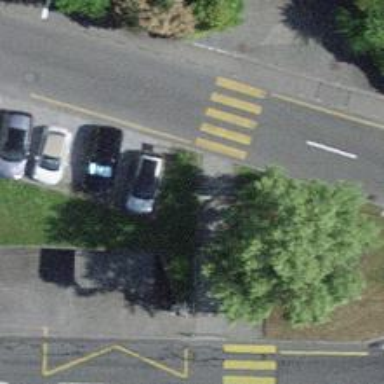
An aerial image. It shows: Kerb serving as barrier.